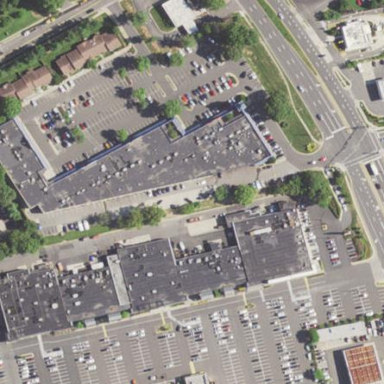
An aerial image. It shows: Retail building.